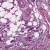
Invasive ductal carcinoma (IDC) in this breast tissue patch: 1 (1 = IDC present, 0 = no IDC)